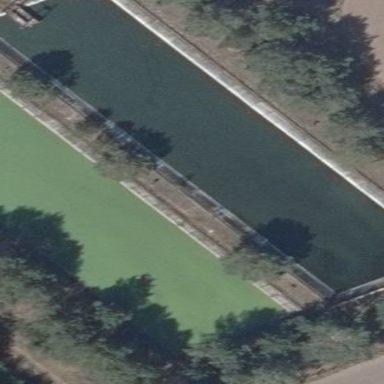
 classified as sewage reservoir in its type."